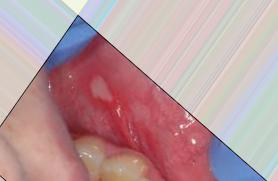
Condition: Mouth Ulcer